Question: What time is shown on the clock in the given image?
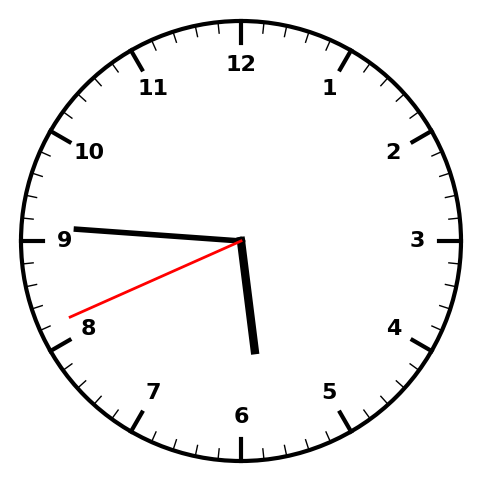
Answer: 05:45:41